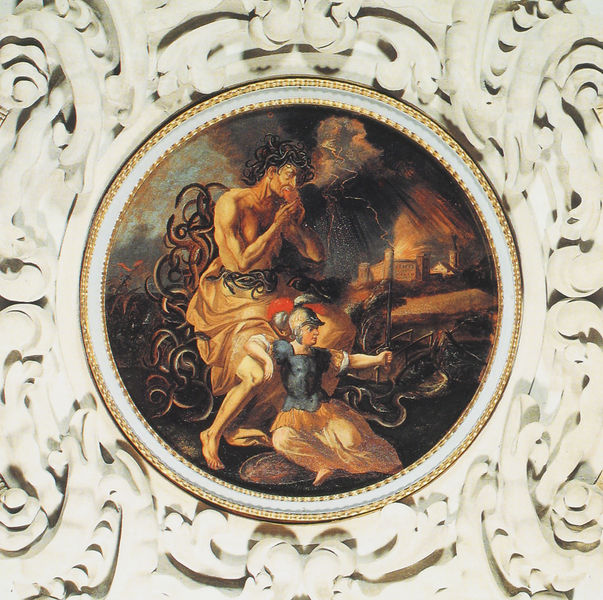
Titel: Festsaal des Klosters St. Benedikt
Künstler: Kaspar Feichtmayr
Standort: Benediktbeuern, Kloster St. Benedikt (EU - D - Bayern - Oberbayern)
Schlagwörter: blau, feuer, gemälde, gewitter, held, kopf, wasser, gelb, kirchturm, rot, schloss, malerei, mensch, rahmen, brücke, kirche, rauch, gold, kreis, rund, rundbild, welle, stab, rt, stuck, burg, brennen, schwert, helm, dämon, kranz, mythologie, flöte, harnisch, teufel, pan, krieger, medusa, schlangen, heilige, fackel, panflöte, kriegerin, feuerschein, plheld